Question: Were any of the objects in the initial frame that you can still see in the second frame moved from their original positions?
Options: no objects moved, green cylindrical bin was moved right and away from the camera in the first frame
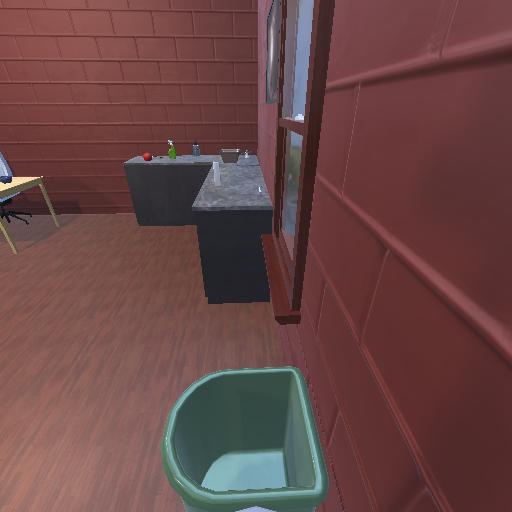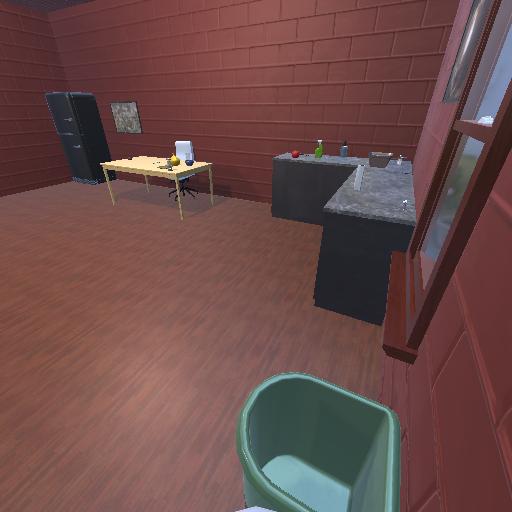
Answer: no objects moved